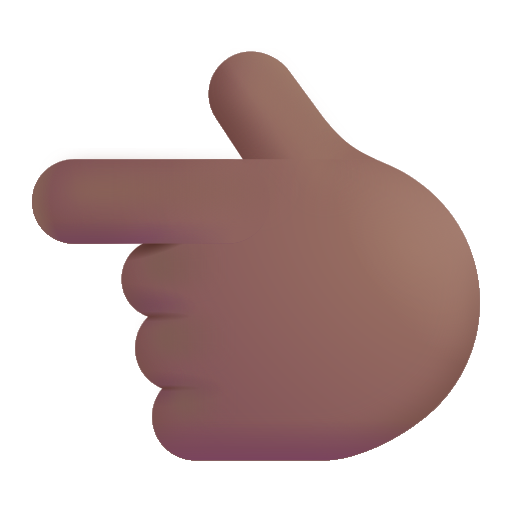
backhand index pointing left color  dark